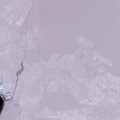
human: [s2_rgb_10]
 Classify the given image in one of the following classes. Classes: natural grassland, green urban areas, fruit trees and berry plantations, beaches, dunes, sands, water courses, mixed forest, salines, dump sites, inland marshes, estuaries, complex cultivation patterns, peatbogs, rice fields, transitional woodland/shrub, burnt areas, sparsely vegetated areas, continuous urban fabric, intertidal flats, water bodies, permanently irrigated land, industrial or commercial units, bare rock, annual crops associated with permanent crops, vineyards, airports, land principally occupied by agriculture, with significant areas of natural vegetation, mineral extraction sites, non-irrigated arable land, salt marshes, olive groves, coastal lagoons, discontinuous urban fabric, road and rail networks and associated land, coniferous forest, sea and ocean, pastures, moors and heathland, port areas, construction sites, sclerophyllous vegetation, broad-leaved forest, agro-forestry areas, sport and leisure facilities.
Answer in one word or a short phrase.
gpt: sea and ocean